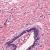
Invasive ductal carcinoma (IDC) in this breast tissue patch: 0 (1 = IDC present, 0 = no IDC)